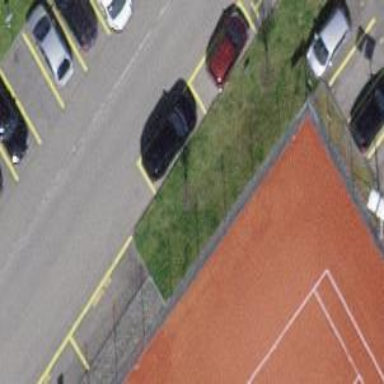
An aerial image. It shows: Parking lane designated for parking.